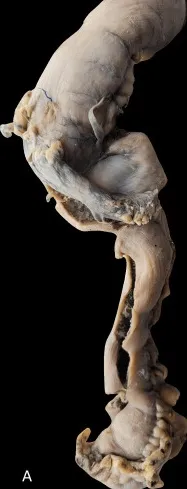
A. Gross photography displayed dilatation of the proximal jejunal segment without serosal exudates, perforation, or fat creeping.
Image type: radiology (ct)